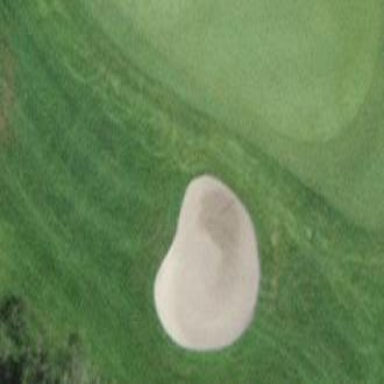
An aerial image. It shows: Golf bunker filled with natural sand.